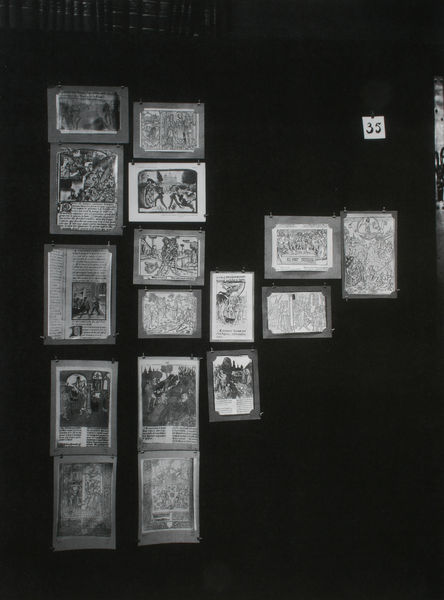
Titel: Der Bilderatlas Mnemosyne - Tafel 35
Künstler: Aby Warburg
Standort: London
Institution: Warburg Institute ©
Schlagwörter: blätter, dunkel, kampf, weiß, landschaft, grau, hell, hintergrund, schwarz, zeichnung, wand, rahmen, schwarzer hintergrund, schrift, bilder, bücher, fotos, grafik, graphik, rand, tafel, karten, kartenspiel, collage, galerie, foto, fotografie, photographie, hängen, druck, druckgraphik, schwarz weiss, viele, radierung, stich, raub, text, zeitung, buchdruck, ausstellung, karte, sammlung, museum, buchseiten, fotographie, aufnahme, nummer, abbildung, installation, dokument, drucke, motive, vergleich, archiv, grafi, ausschnitte, kuperstich, hamburg, atlas, memory, illustrationen, stellwand, photos, tableau, holzschnitte, warburg, zusammenstellung, aby warburg, aby, bilderatlas, mnemosyne, reproduktionen, tafl 35, fotowand, pinwand, 35, fozo, mneme, bildwissenschaft, 33, passience, angeklebt, buchfragmente